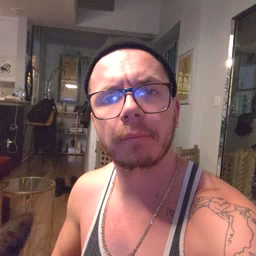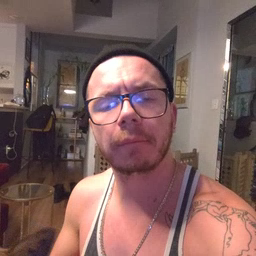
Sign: carrot